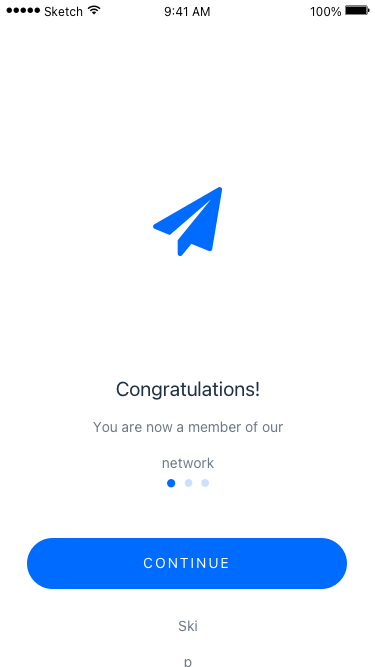
Text in this UI design:
Skip
CONTINUE
Congratulations!
You are now a member of our network
100%
9:41 AM
Sketch